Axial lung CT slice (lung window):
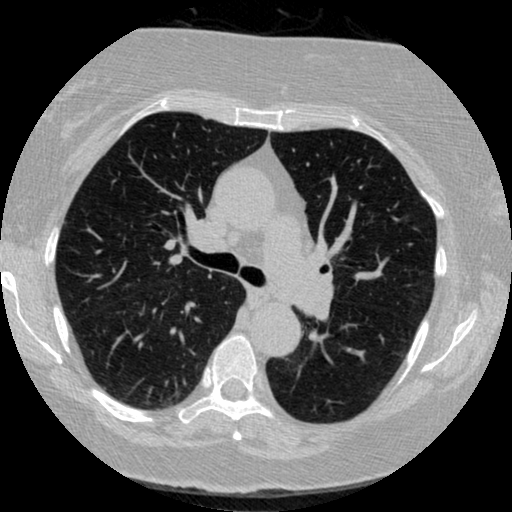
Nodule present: no